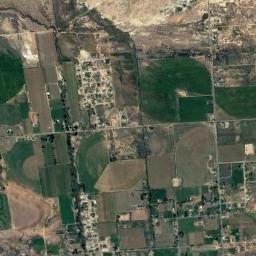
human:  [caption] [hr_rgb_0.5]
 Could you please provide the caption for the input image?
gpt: Several green circular or fan-shaped farmlands with different radians are surrounded by some buildings arranged neatly and some other shapes of farmlands beside .

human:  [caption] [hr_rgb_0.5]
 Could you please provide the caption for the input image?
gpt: A circular, Multi-semi-circular and semi-circular green and brown mixed circular farmland .

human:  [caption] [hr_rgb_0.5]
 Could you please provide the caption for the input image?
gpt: There are some circle farmland and bare square farmland .

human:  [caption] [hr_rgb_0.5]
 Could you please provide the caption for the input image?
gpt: Circular farmland is not large .

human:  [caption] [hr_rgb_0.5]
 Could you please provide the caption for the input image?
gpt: There are circular farmlands with some wastelands and residential areas around .